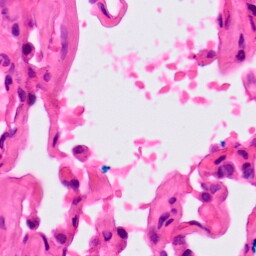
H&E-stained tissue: Lung